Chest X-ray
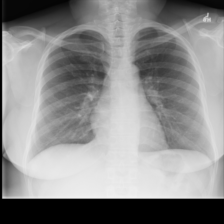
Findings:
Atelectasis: negative
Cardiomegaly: negative
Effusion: negative
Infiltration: negative
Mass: negative
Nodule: negative
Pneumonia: negative
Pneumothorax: negative
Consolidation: negative
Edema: negative
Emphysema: negative
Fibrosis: negative
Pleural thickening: negative
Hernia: negative